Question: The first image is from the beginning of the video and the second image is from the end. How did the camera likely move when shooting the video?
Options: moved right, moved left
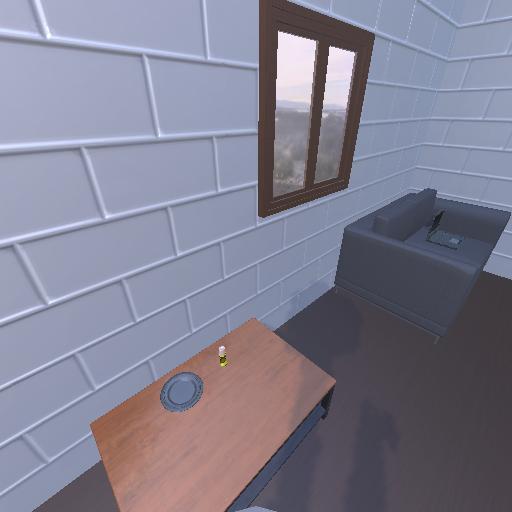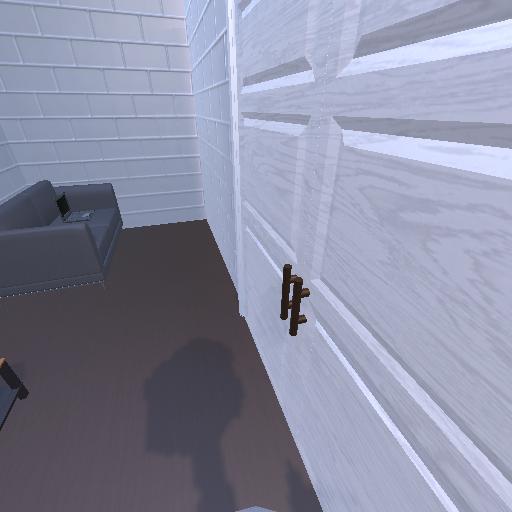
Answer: moved right